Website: home-depot
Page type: address-validator
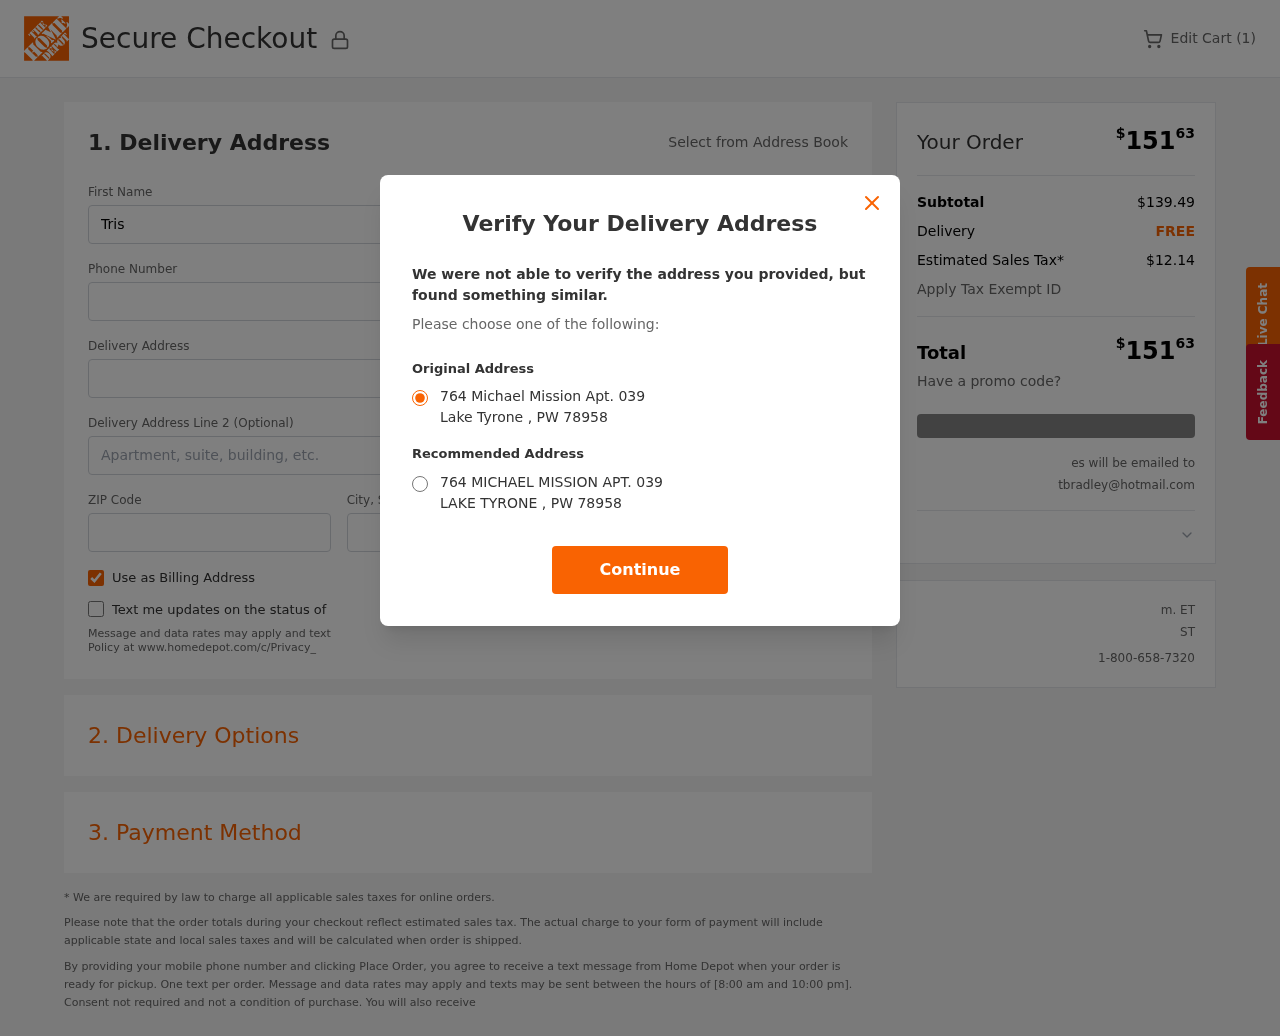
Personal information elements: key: PII_CITY
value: Lake Tyrone
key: PII_EMAIL
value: tbradley@hotmail.com
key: PII_POSTCODE
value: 78958
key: PII_STATE_ABBR
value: PW
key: PII_STREET
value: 764 Michael Mission Apt. 039
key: PII_FIRSTNAME
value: Tristan
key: PII_LASTNAME
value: Bradley
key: PII_PHONE
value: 8883665045
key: PII_CITY_STATE
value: Lake Tyrone, PW
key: PII_STREET_ALT
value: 764 MICHAEL MISSION APT. 039
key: PII_CITY_ALT
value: LAKE TYRONE
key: PII_STATE
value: PW
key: PII_POSTCODE_FULL
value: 78958
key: PII_POSTCODE_NUMERIC
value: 78958
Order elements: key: ORDER_NUM_ITEMS
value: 1
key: ORDER_TOTAL
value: $15163
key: ORDER_SUBTOTAL
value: $139.49
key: ORDER_SHIPPING_COST
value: FREE
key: ORDER_TAX
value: $12.14